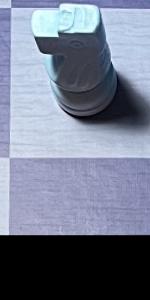
Label: Empty